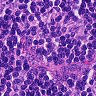
Metastatic tissue present: no